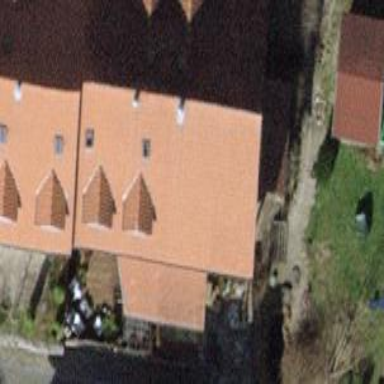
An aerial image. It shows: Terrace building with gabled tile roof.